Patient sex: M
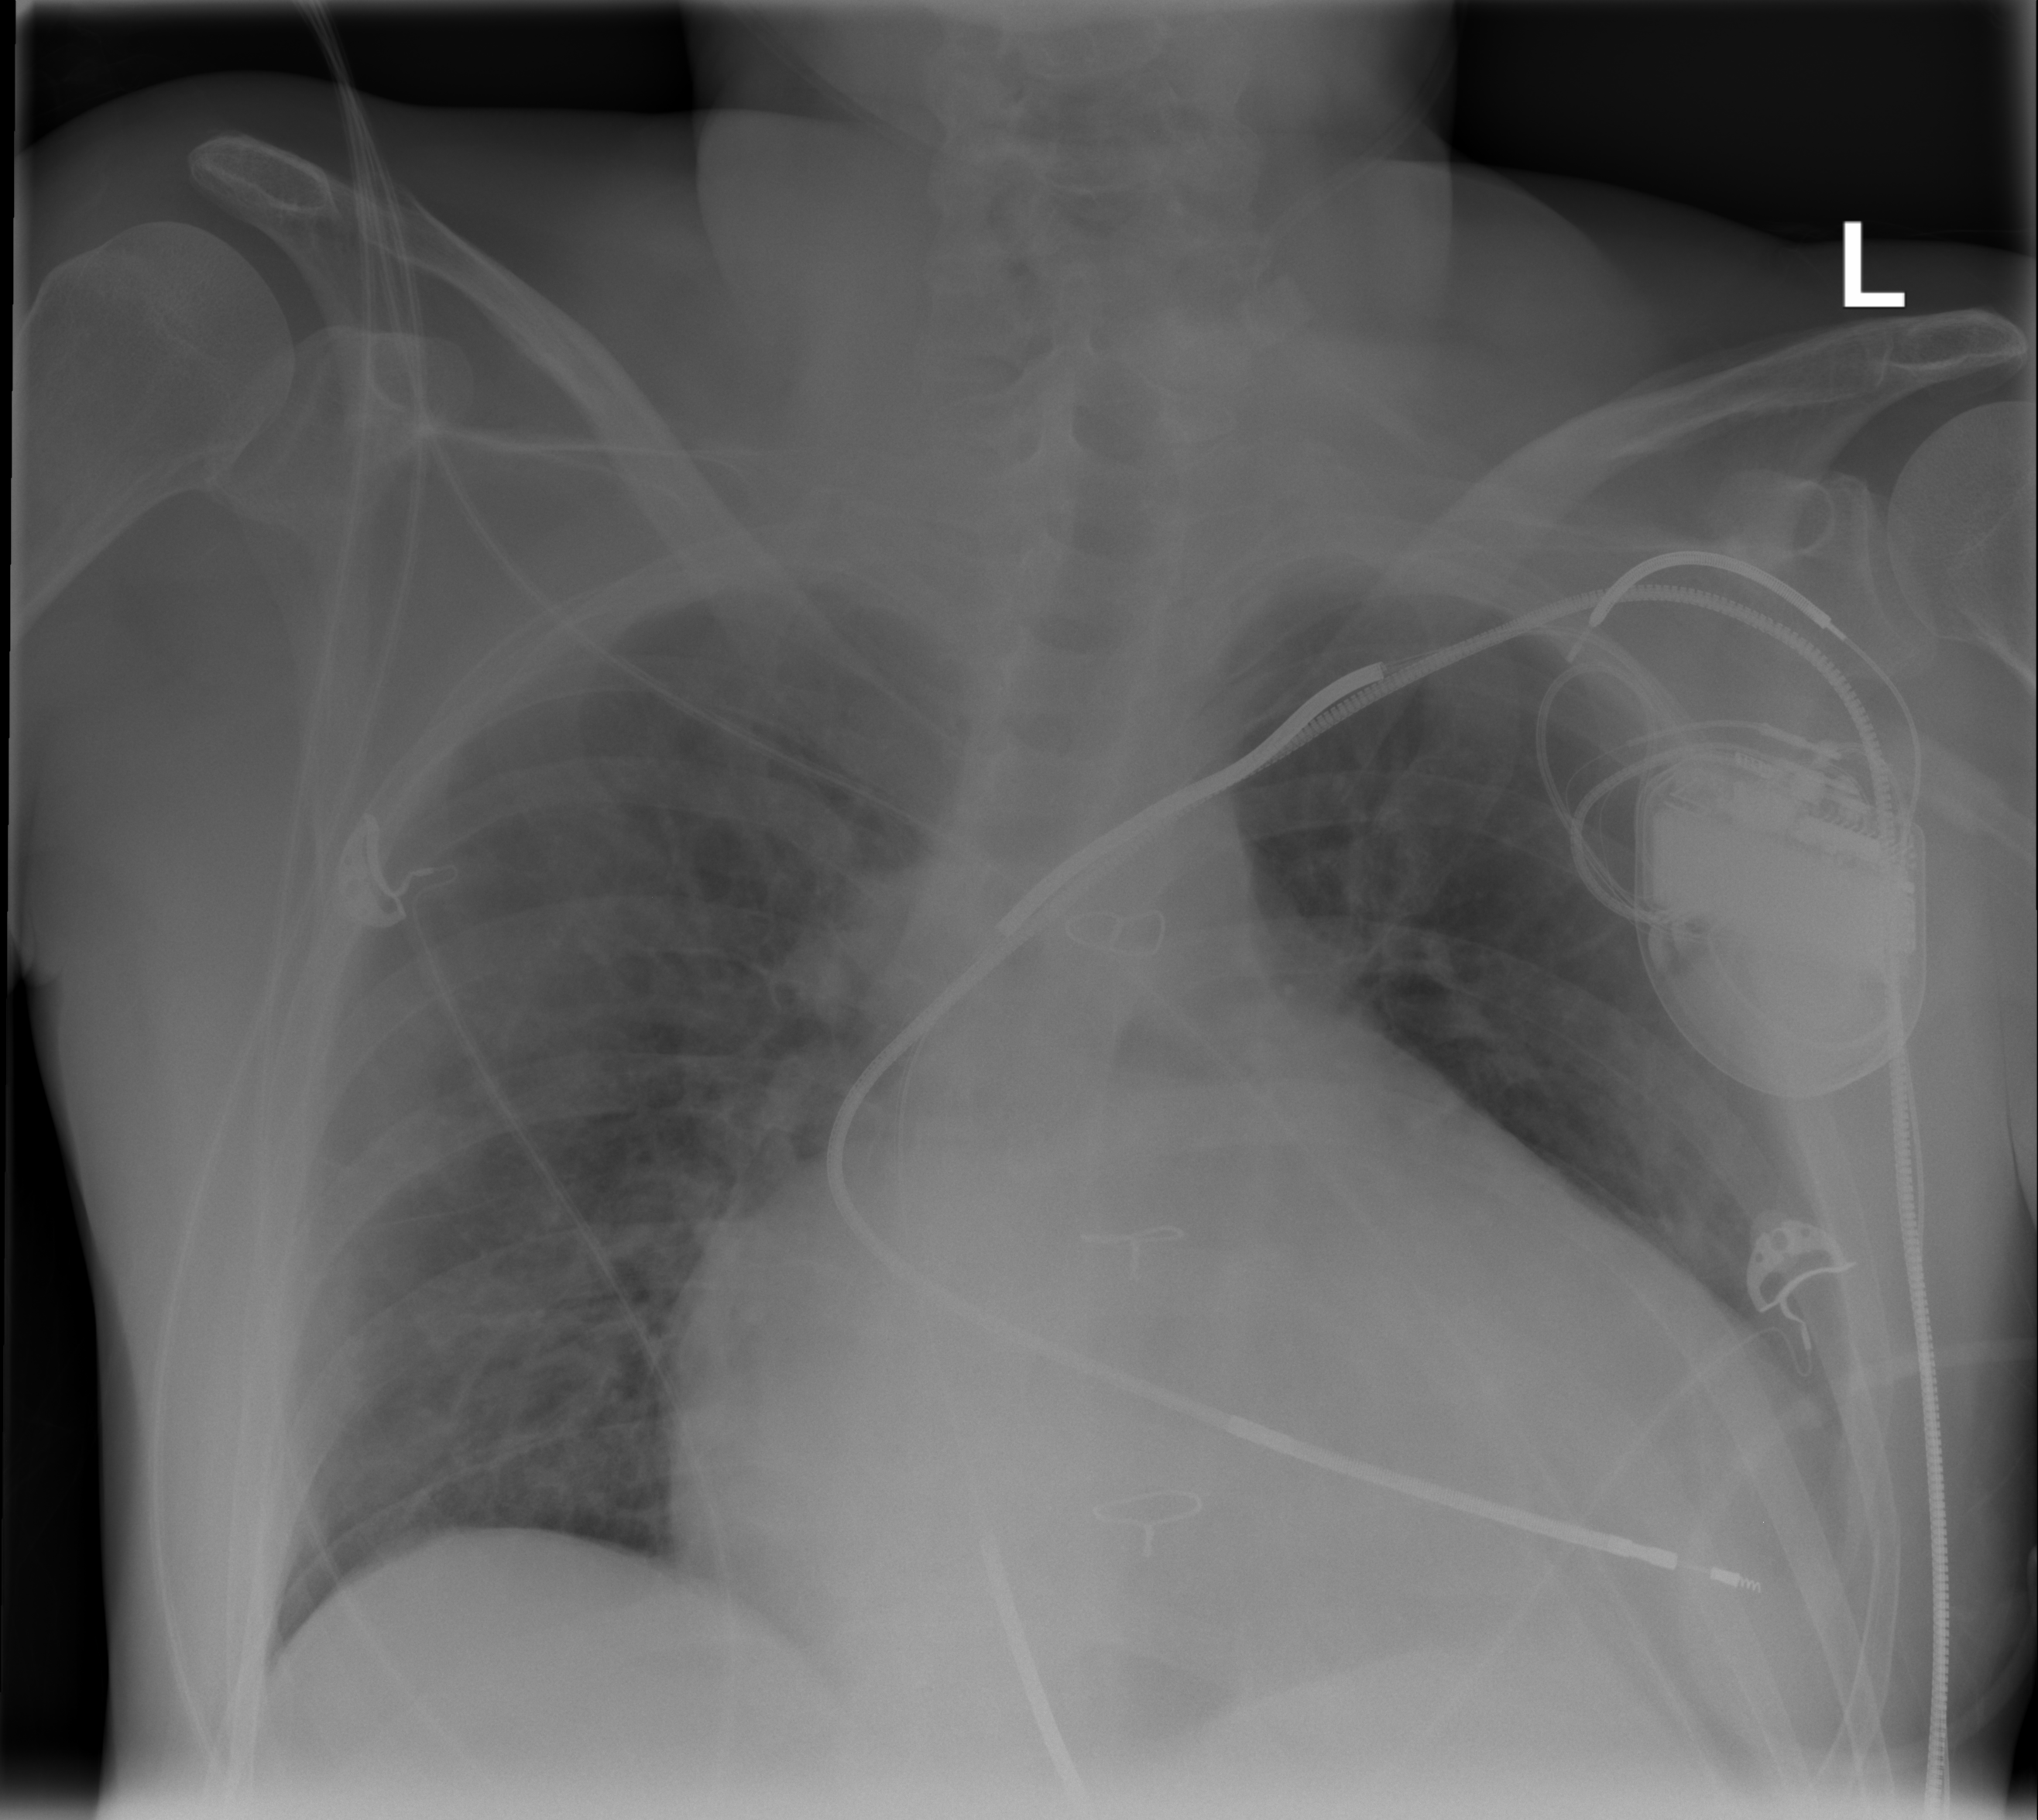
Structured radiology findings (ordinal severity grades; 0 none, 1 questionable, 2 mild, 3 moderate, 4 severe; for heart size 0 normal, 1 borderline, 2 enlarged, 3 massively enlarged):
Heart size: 3
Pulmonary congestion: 0
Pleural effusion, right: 0
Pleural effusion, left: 1
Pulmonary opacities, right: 0
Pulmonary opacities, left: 0
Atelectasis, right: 0
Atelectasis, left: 2